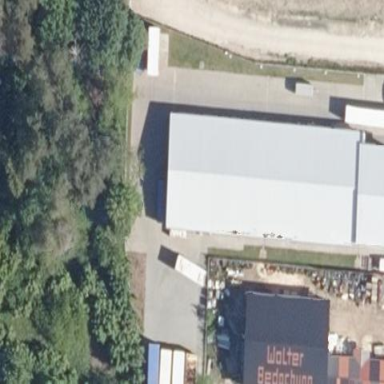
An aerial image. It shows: Commercial building.